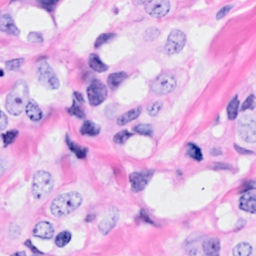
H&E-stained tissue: Breast